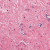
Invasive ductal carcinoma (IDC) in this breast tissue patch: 0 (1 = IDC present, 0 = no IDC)